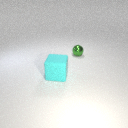
large cyan rubber cube to the left of small green metal sphere